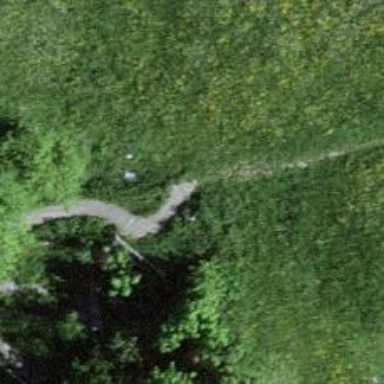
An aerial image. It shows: Path.